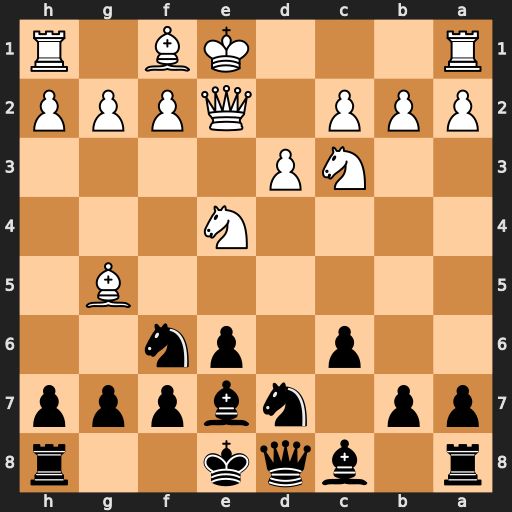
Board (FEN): r1bqk2r/pp1nbppp/2p1pn2/6B1/4N3/2NP4/PPP1QPPP/R3KB1R
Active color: b
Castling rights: KQkq
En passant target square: -
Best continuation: Nxe4 Bxe7 Nxc3 Bxd8 Nxe2 Bc7 Nd4